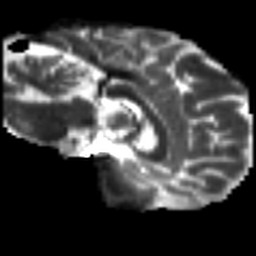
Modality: T2w
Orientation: sagittal
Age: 39
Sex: male
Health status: ill
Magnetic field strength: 3 T
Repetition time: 9 s
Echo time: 0.093 s